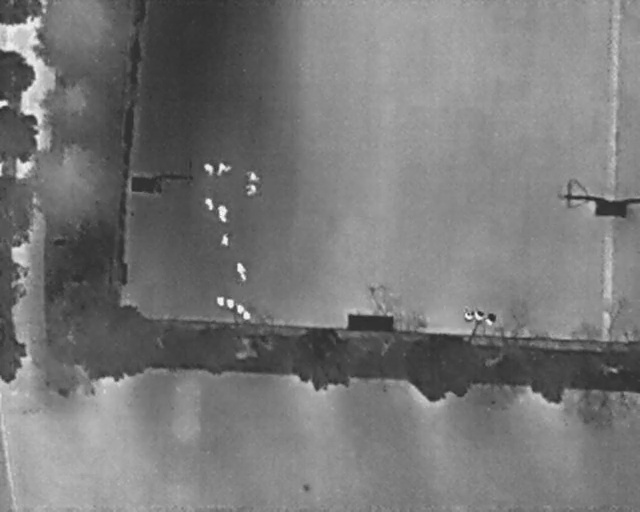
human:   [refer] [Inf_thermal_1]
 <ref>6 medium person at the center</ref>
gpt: <box>[[33, 31, 36, 34, 14], [31, 31, 33, 34, 152], [38, 33, 40, 35, 2], [38, 35, 40, 38, 2], [33, 40, 36, 42, 172], [35, 52, 39, 54, 160]]</box>

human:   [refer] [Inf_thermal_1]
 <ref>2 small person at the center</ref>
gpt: <box>[[31, 39, 33, 40, 153], [34, 45, 36, 47, 2]]</box>